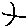
Label: bird